【题型】填空题　【知识点】平面几何　【难度】hard
(2025·上海虹口·二模) 我们把只有一组邻边相等，且对角互补的四边形叫做“邻补四边形”。如图，在 $\triangle ABC$ 中，$AB = AC = 3$，$\cos B = \frac{1}{3}$，点 $M$、$N$ 分别在边 $AC$、$BC$ 上。如果四边形 $ABNM$ 是“邻补四边形”，那么四边形 $ABNM$ 的面积是 \underline{\ \ \ \ \ \ \ \ \ \ }.

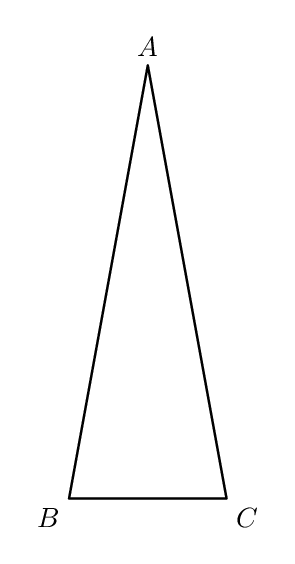
【解答】
【答案】$\frac{32}{25}\sqrt{2}$ 或 $\frac{16}{9}\sqrt{2}$

\vspace{1em}

【分析】本题考查了解直角三角形，“邻补四边形”的定义。分四种情况讨论，作 $NG \perp MC$ 于点 $G$，利用四边形 $ABNM$ 的面积 $= S_{\triangle ABC} - S_{\triangle MNC}$，列式计算即可求解。

\vspace{1em}

【详解】解：作 $AD \perp BC$ 于点 $D$，

$\because AB = AC$，$AD \perp BC$，

$\therefore BD = CD$。

在 $\text{Rt}\triangle ABD$ 中，$\cos B = \frac{BD}{AB} = \frac{1}{3}$，

$\because AB = 3$，

$\therefore BD = CD = 1$，

$\therefore BC = 2$，$AD = \sqrt{AB^2 - BD^2} = 2\sqrt{2}$，

$\because$ 四边形 $ABNM$ 是“邻补四边形”，

分情况讨论，

① 当 $AB = BN$ 时，

$\because AB = 3$，$BC = 2$，

$\therefore$ 这种情况不符合题意，舍去；

② 当 $AB = BN$ 时，由题意得 $\angle B + \angle AMN = 180^\circ$，

$\therefore \angle CMN = 180^\circ - \angle AMN = \angle B$，

$\because AB = AC$，

$\therefore \angle B = \angle C$，

$\therefore \angle CMN = \angle C$，

$\therefore$ 点 $M$ 和点 $C$ 重合，

$\therefore$ 这种情况不符合题意，舍去；

③ 当 $MN = BN$ 时，同②得 $\angle CMN = \angle B = \angle C$，

$\therefore MN = CN$，

$\therefore MN = CN = BN$，

$\therefore MN = CN = BN = \frac{1}{2}BC = 1$，

作 $NG \perp MC$ 于点 $G$，

$\therefore MG = CG$，

$\because \cos B = \cos C = \frac{CG}{CN} = \frac{1}{3}$，

$\therefore CG = \frac{1}{3}$，$CM = 2CG = \frac{2}{3}$，

$\therefore NG = \sqrt{CN^2 - CG^2} = \frac{2}{3}\sqrt{2}$，

$\therefore$ 四边形 $ABNM$ 的面积是 $S_{\triangle ABC} - S_{\triangle MNC} = \frac{1}{2} \times 2 \times 2\sqrt{2} - \frac{1}{2} \times \frac{2}{3} \times \frac{2}{3}\sqrt{2} = \frac{16}{9}\sqrt{2}$；

④ 当 $MN = AM$ 时，

同理 $\angle CMN = \angle B = \angle C$，

$\therefore MN = CN$，

设 $CG = x$，则 $CM = 2CG = 2x$，$MN = AM = CN = 3 - CM = 3 - 2x$，

$\because \cos B = \cos C = \frac{CG}{CN} = \frac{1}{3}$，

$\therefore CN = 3CG$，即 $3 - 2x = 3x$，

解得 $x = \frac{3}{5}$，

则 $CG = \frac{3}{5}$，$CM = \frac{6}{5}$，$NG = \sqrt{CN^2 - CG^2} = \frac{6}{5}\sqrt{2}$，

$\therefore$ 四边形 $ABNM$ 的面积是 $S_{\triangle ABC} - S_{\triangle MNC} = \frac{1}{2} \times 2 \times 2\sqrt{2} - \frac{1}{2} \times \frac{6}{5} \times \frac{6}{5}\sqrt{2} = \frac{32}{25}\sqrt{2}$；

故答案为：$\frac{32}{25}\sqrt{2}$ 或 $\frac{16}{9}\sqrt{2}$.
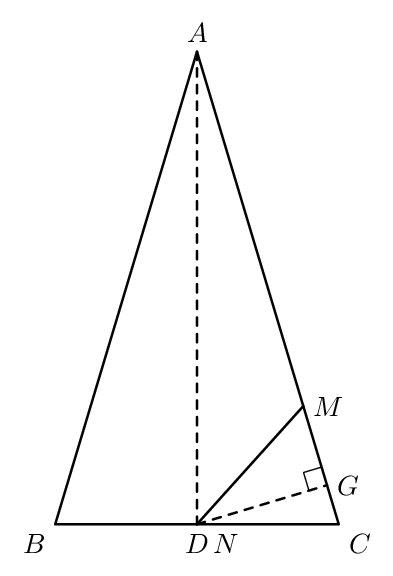
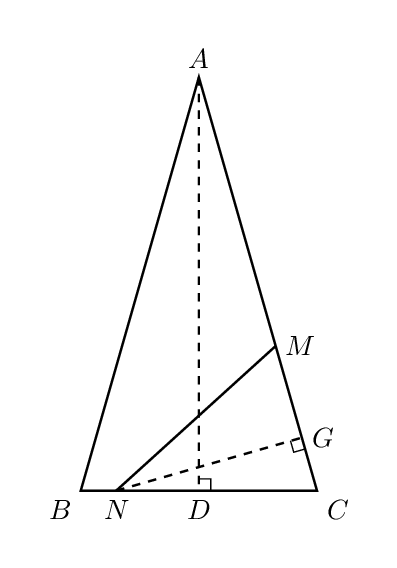